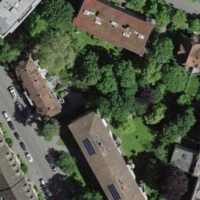
EUNIS habitat code: 55
Species observed at this site:
Arum maculatum
Aegosoma scabricorne